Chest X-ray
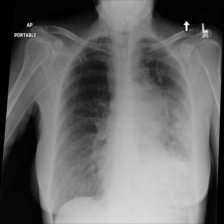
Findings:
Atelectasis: negative
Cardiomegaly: negative
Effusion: negative
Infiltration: negative
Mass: positive
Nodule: negative
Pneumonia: negative
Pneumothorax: negative
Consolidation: negative
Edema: negative
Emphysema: negative
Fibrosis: negative
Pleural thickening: negative
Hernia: negative